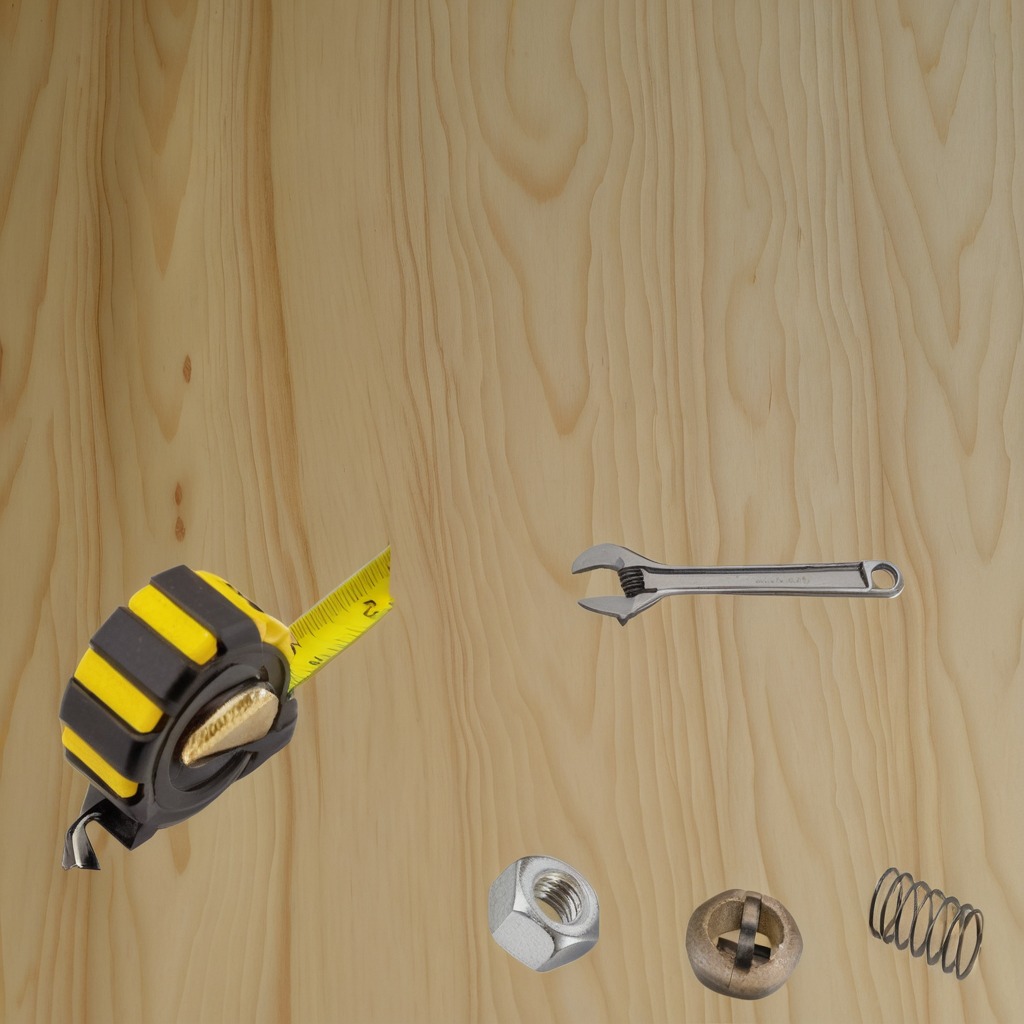
A measuring tape, a metal machine screw, a coiled metal spring, a metal nut, and a wrench are lying on a plywood surface in a paint workshop lit by afternoon window light.